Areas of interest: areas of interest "Park and greenspace"
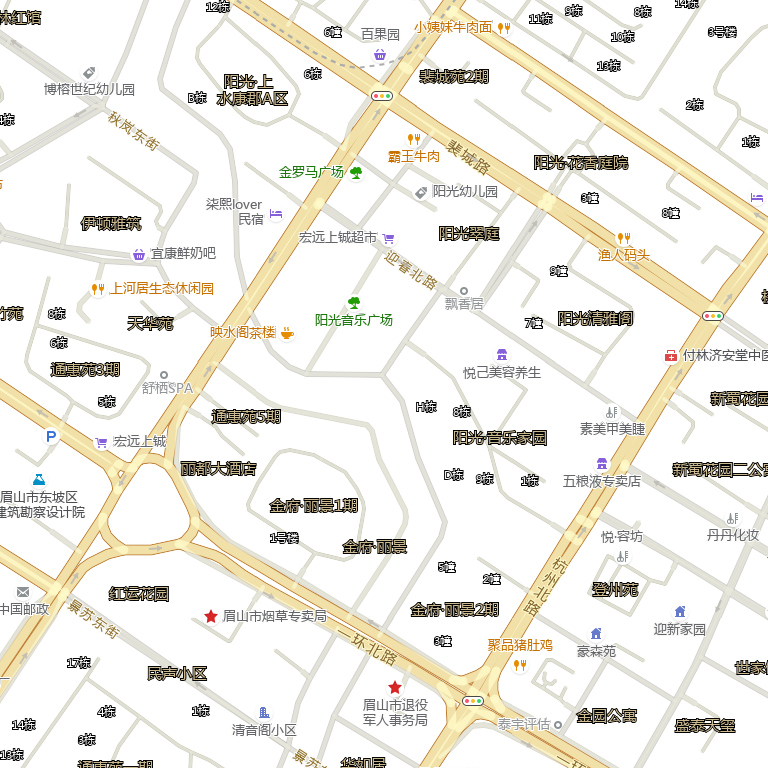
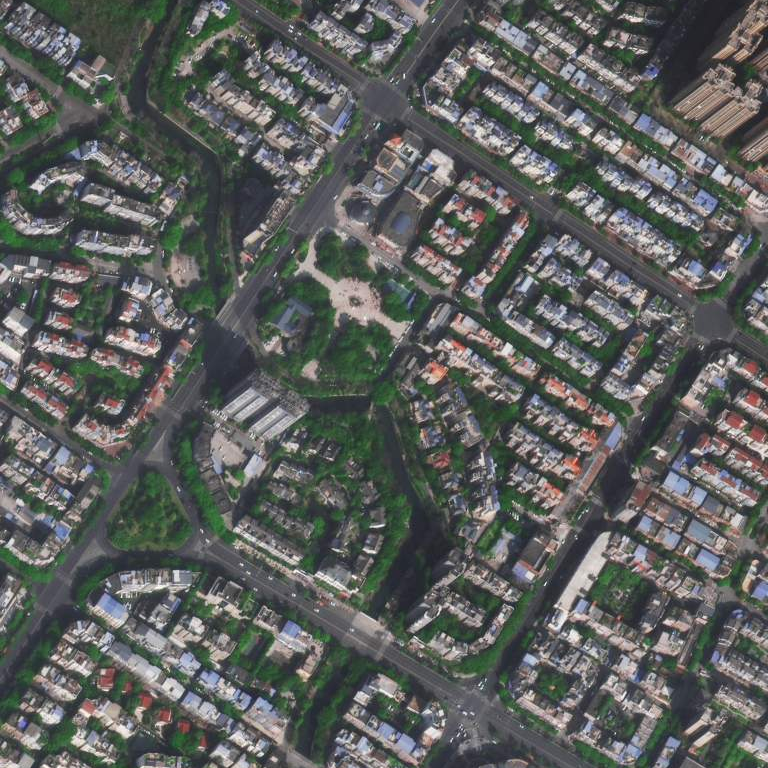